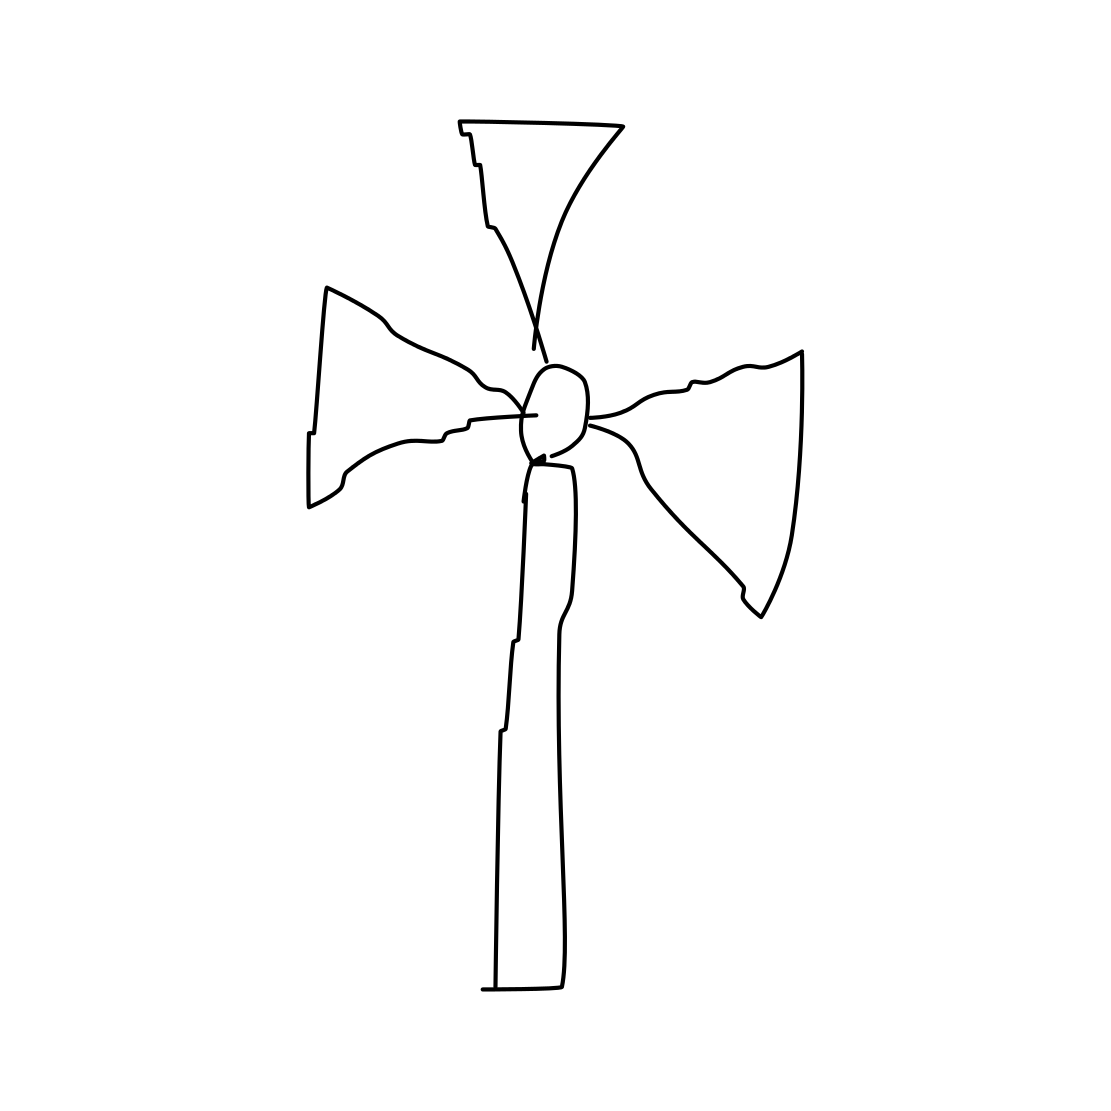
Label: windmill